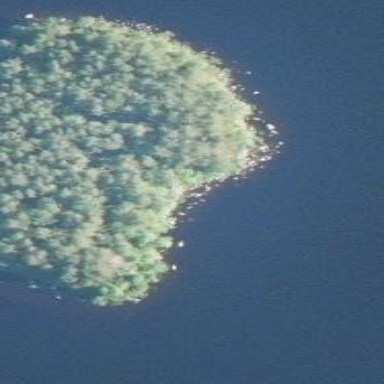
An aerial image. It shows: Islet.